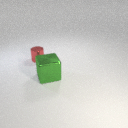
large green metal cube in front of small red metal cylinder